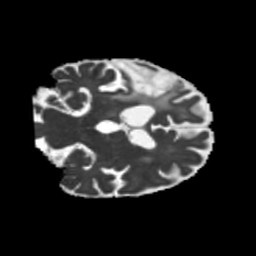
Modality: MD
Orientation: coronal
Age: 58
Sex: male
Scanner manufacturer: siemens
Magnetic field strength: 3 T
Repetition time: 5.25 s
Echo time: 0.08 s